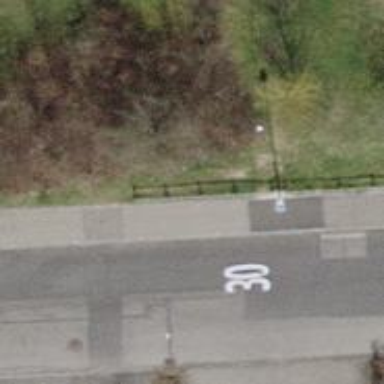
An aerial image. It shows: Sidewalk.